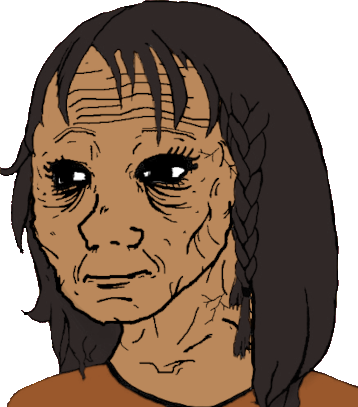
Label: 5_Daddys_Girl